Question: In opencart version 3 there is a notification:
> It is very imporant that you move the storage directory outside of the
web directory (e.g. public_html, www or htdocs)
Screenshot

I tried by clicking on move button in the picture also tried manually but after trying it is giving weird errors.
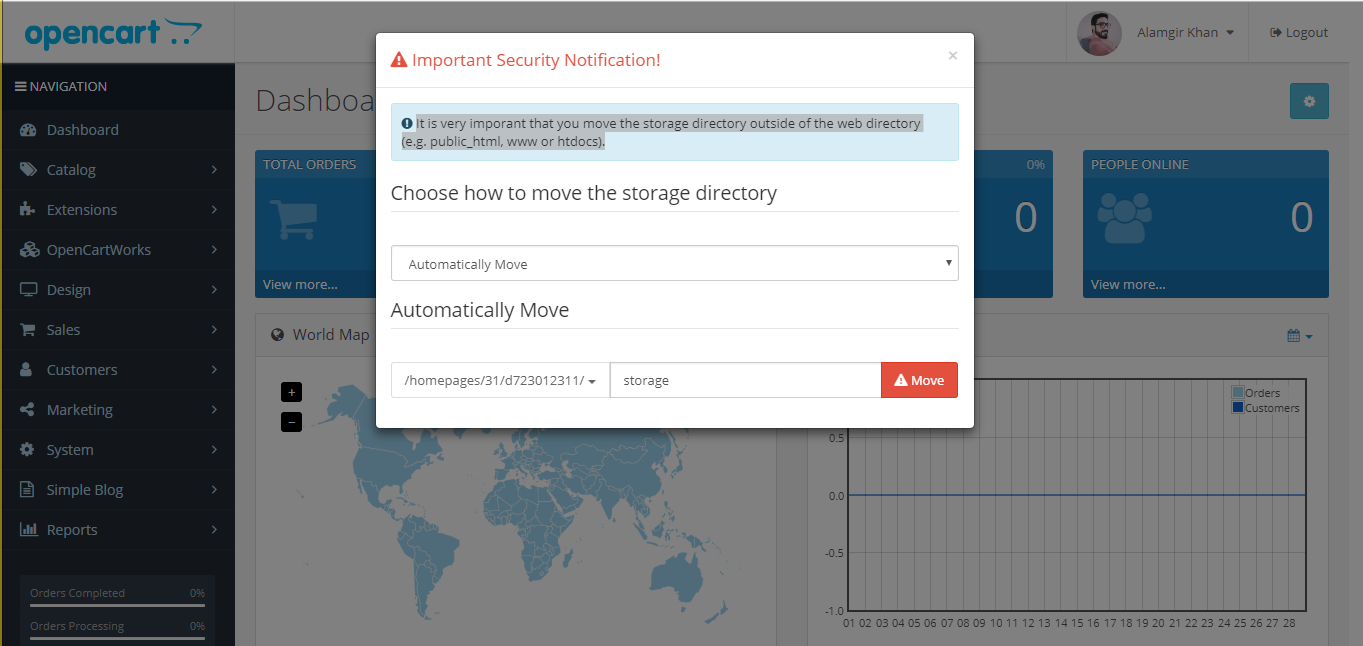
Answer: You can move storage directory outside of the web directory (e.g. public_html, www or htdocs) in three ways
1. Automatically Moving
2. Manual Moving (from admin panel)
3. Manual Moving ( By editing Config files)...
Assuming that you know first and second methods.Here I will explain the third method to you.
1. Copy your storage directory from system/storage to public_html, www or htdocs.
2. Change the following file path from both config files i.e. config.php and admin/config.php as shown below. define('DIR_STORAGE', 'public_html/storage');
Please replace public_html to your desired path.
I hope this answer might help you.